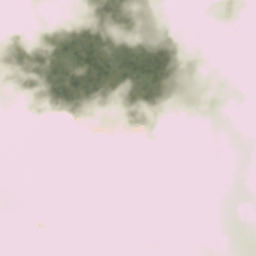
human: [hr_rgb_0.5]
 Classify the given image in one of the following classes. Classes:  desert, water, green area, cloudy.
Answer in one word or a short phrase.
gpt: cloudy